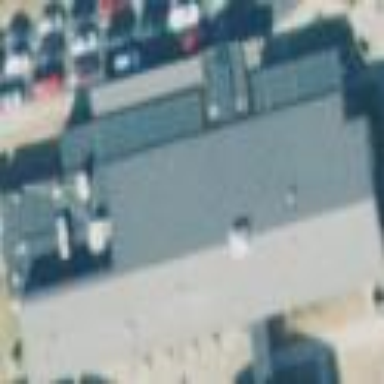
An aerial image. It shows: School building.